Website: macys
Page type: customer-info-address
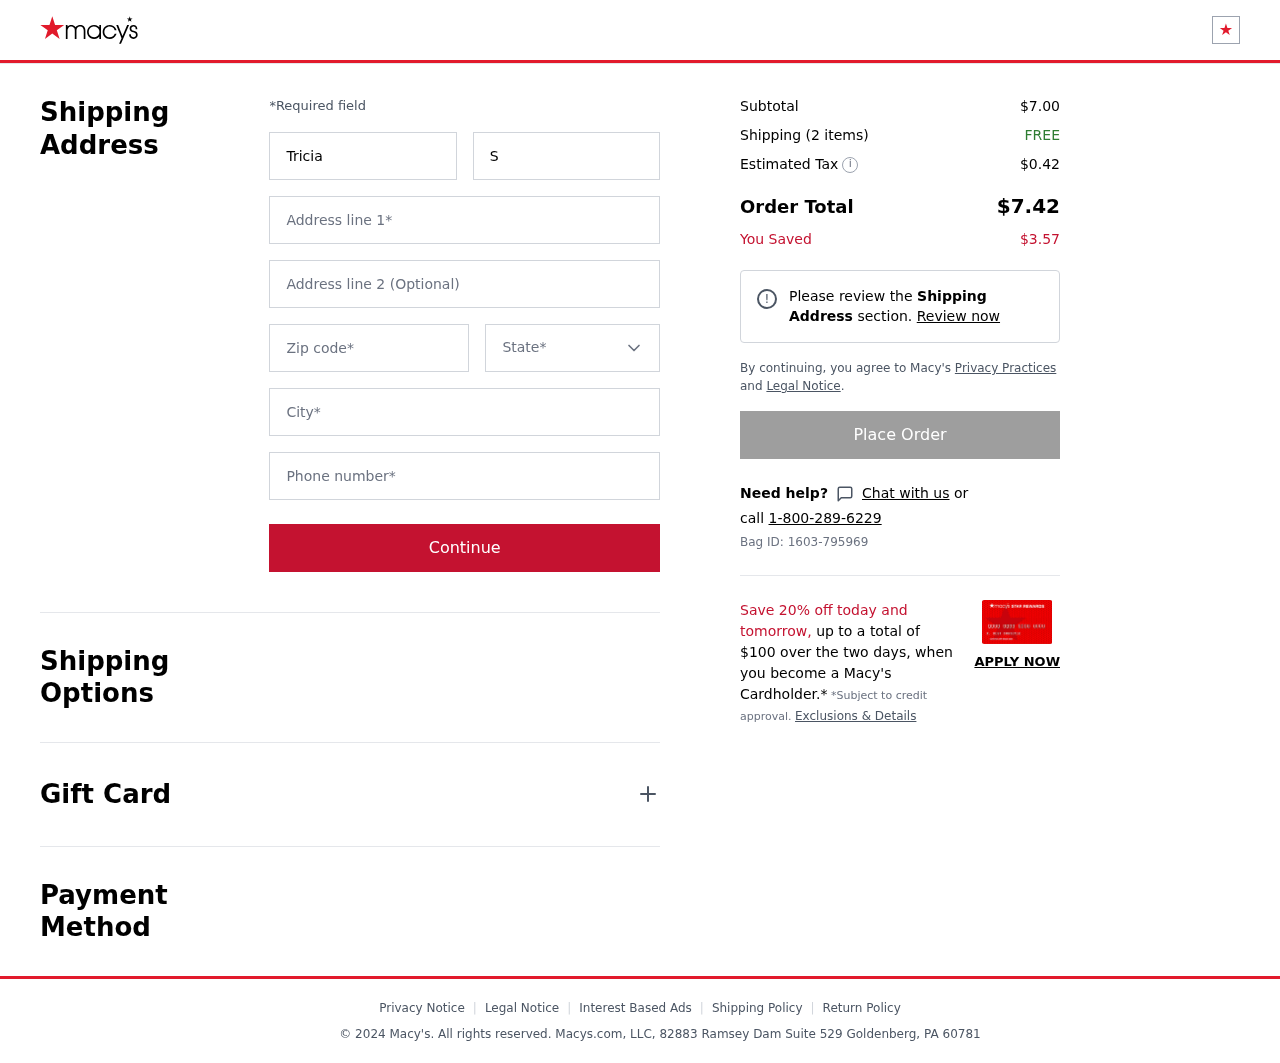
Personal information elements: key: PII_CITY
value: Goldenberg
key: PII_FIRSTNAME
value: Tricia
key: PII_LASTNAME
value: Sparks
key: PII_PHONE
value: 6693221881
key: PII_POSTCODE
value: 60781
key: PII_STATE
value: Pennsylvania
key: PII_STREET
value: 82883 Ramsey Dam Suite 529
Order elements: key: ORDER_SUBTOTAL
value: $7.00
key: ORDER_NUM_ITEMS
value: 2
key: ORDER_SHIPPING_COST
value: FREE
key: ORDER_TAX
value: $0.42
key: ORDER_TOTAL
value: $7.42
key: ORDER_SAVINGS
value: $3.57
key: ORDER_BAG_ID
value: Bag ID: 1603-795969